Question: I need a help in aligning the content inside the modal window. Here is the html
'''
<div>
<form name="_form" class="form-horizontal" ng-submit="submit(_form)">
<div class="modal-header">
<button type="button" class="close" ng-click="dismiss()" aria-hidden="true">&times;</button>
<h3>Chart Settings</h3>
</div>
<div class="modal-body">
<div class="row">
<div class="col-lg-6 col-md-6">
<div class="form-group" >
<label class="control-label col-lg-6 col-md-6">Title</label>
<div class="col-lg-6 col-md-6">
<input name="sizeX" ng-model="chartConfig.title.text"class="form-control" />
</div>
</div>
</div>
<div class="col-lg-6 col-md-6">
<div class="form-group">
<label class="control-label col-lg-6 col-md-6">Subtitle</label>
<div class="col-lg-6 col-md-6">
<input name="sizeY"ng-model="chartConfig.subtitle.text"class="form-control" />
</div>
</div>
</div>
</div>
<div class="row">
<div class="col-lg-6 col-md-6">
<div class="form-group" >
<label class="control-label col-lg-6 col-md-6">Width</label>
<div class="col-lg-6 col-md-6">
<input name="sizeX" ng-model="chartConfig.size.width"class="form-control" />
</div>
</div>
</div>
<div class="col-lg-6 col-md-6">
<div class="form-group">
<label class="control-label col-lg-6 col-md-6">Height</label>
<div class="col-lg-6 col-md-6">
<input name="sizeY"ng-model="chartConfig.size.height"class="form-control" />
</div>
</div>
</div>
</div>
<div class="row">
<div class="col-lg-6 col-md-6">
<div class="form-group" >
<label class="control-label col-lg-6 col-md-6">reflow</label>
<div class="col-lg-6 col-md-6">
<button ng-click="reflow()" class="form-control">reflow</button>
</div>
</div>
</div>
<div class="col-lg-6 col-md-6">
<div class="form-group">
<label class="control-label col-lg-6 col-md-6">Default Type</label>
<div class="col-lg-6 col-md-6">
<select ng-model="chartConfig.options.chart.type" ng-options="t.id as t.title for t in chartTypes"></select>
</div>
</div>
</div>
</div>
<div class="form-group">
<span class="col-md-2 control-label">Series</span>
<div class="col-md-6">
<div class="form-group row" ng-repeat="ser in chartSeries">
<div class="row-fluid">Title <input ng-model="ser.name"></div>
<div class="row-fluid">Type <select ng-model="ser.type" ng-options="t.id as t.title for t in chartTypes"></select></div>
<div class="row-fluid">Color <input ng-model="ser.color"></div>
<div class="row-fluid">Width <input ng-model="ser.lineWidth"></div>
<div class="row-fluid">Dash Style <select ng-model="ser.dashStyle" ng-options="ds.id as ds.title for ds in dashStyles"></select></div>
<div class="row-fluid"><label><input type="checkbox" ng-model="ser.connectNulls"> interpolate</label></div>
<div class="row-fluid"><button ng-click="removeSeries($index)">Delete</button></div>
</div>
</div>
</div>
<div class="row">
<div class="row"><button ng-click="addSeries()">Add Series</button></div>
<div class="row"><button ng-click="addPoints()">Add Points to Random Series</button></div>
<div class="row"><button ng-click="removeRandomSeries()">Remove Random Series</div>
<div class="row"><button ng-click="toggleHighCharts()">HighChart/HighStock</div>
<div class="row"><button ng-click="replaceAllSeries()">Replace all series</button></div>
<div class="row">Min: <input type="number" ng-model="chartConfig.xAxis.currentMin"></div>
<div class="row">Max: <input type="number" ng-model="chartConfig.xAxis.currentMax"></div>
</div>
</div>
<div class="modal-footer">
<button ng-click="dismiss()" class="btn btn-danger pull-left" tabindex="-1"><i class="glyphicon glyphicon-remove"></i>Cancel</button>
<button type="submit" class="btn btn-danger pull-left" ><i class="glyphicon glyphicon-ok"></i>Save</button>
</div>
</form>
</div>
'''

I need to align the buttons in the same line as how the input boxes are aligned. how can i do that?
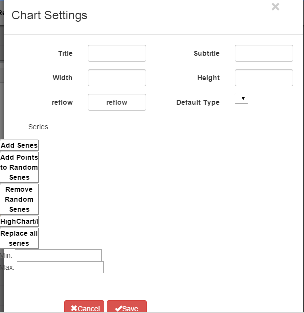
Answer: Use ul li instead of div row. Like,
'''
<div class="row">
<ul class="liInline">
<li>
<button ng-click="addSeries()">
Add Series</button></li>
<li>
<button ng-click="addPoints()">
Add Points to Random Series</button></li>
<li>
<button ng-click="removeRandomSeries()">
Remove Random Series</button></li>
<li>
<button ng-click="toggleHighCharts()">
HighChart/HighStock</button></li>
<li>
<button ng-click="replaceAllSeries()">
Replace all series</button></li>
</ul>
</div>
'''
Add CSS to your page for buttons display in one line.
'''
<style type="text/css">
.liInline li
{
display: inline;
margin: 0 5px;
list-style: none;
}
</style>
'''